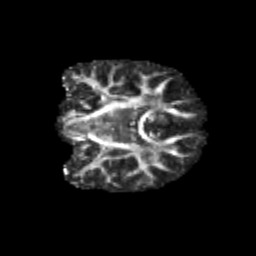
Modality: FA
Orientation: coronal
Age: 9
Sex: male
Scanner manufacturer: siemens
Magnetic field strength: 3 T
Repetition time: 3.8 s
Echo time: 0.07 s